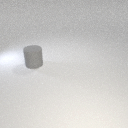
large gray rubber cylinder